Question: I'm having some issues with an assignment for my Java class. My calculation of numCredits * creditFee + addFee is not processing; it continues to return 0.0
The assignment:

(Note, I have not yet added the additional parts of the assignment, the adding and subtracting of 3 credit hours to RegistrationTester. I will add those once I figure out this problem.)
Here is a look at my code:
'''
public class Registration {
//attributes
private String firstName = "";
private String lastName = "";
private double numCredits = 0;
private double addFee = 0;
private double creditFee = 70;
public double balance = 0;
//constructor
public Registration(String firstName, String lastName, double numCredits, double addFee){
this.firstName = firstName;
this.lastName = lastName;
this.numCredits = numCredits;
this.addFee = addFee;
}
public Registration(){} //
public void balance(double balance){
System.out.println(numCredits * creditFee + addFee);
}
public void addCredit(double addCredit){
if (this.balance > 0) {
this.balance = balance + addCredit * creditFee;
}
}
public void subCredit(double subCredit){
if (this.balance > 0){
this.balance = balance - (subCredit * creditFee);
}
}
//setters
public void setFirstName(String fname){
this.firstName = fname;
}
public void setLastName(String lname){
this.lastName = lname;
}
public void setNumCredits(double credits){
this.numCredits = credits;
}
public void setAddFee(double fee){
this.addFee = fee;
}
public void setcreditFee(double creditFee){
this.creditFee = 70;
}
public void setBalance(double balance){
this.balance = balance;
}
//getters
public String getFirstName(){
return this.firstName;
}
public String getLastName(){
return this.lastName;
}
public double getNumCredits(){
return this.numCredits;
}
public double getAddFee(){
return this.addFee;
}
public double getCreditFee(){
return this.creditFee;
}
public double getBalance(){
return this.balance;
}
}
'''
and
'''
public class RegistrationTester {
public static void main(String[] args){
Registration student1 = new Registration ("m", "w", 15, 60);
Registration student2 = new Registration ("d", "y", 12, 45);
//display students and their current stats
System.out.printf("%s %s:%n Current Credit Hours: %f%n Additional Fees: $%.2f%n"
+ "Current balance due: $ %.2f%n",
student1.getFirstName(),student1.getLastName(), student1.getNumCredits(), student1.getAddFee(),
student1.getBalance());
System.out.printf("%s %s:%n Current Credit Hours: %f%n Additional Fees: $%.2f%n"
+ "Current balance due: $ %.2f%n",
student2.getFirstName(), student2.getLastName(), student2.getNumCredits(), student2.getAddFee(),
student2.getBalance());
}
}
'''
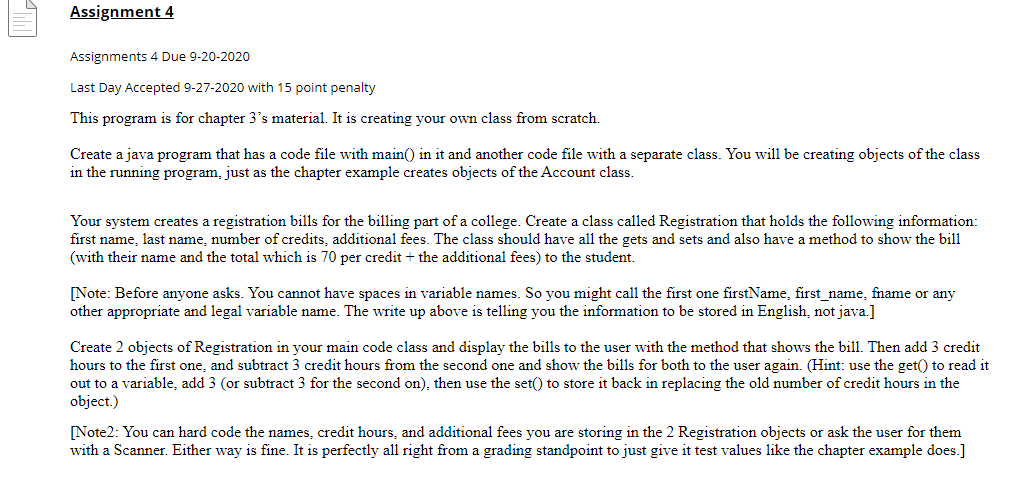
Answer: The balance always returns '0.0' because you never set the balance in your method.
I believe your balance method should be:
'''
public void balance(double balance){
this.balance=(numCredits * creditFee + addFee);
}
'''
You can replace 'student1.getBalance()' in RegistrationTest.java with 'student1.balance()' that returns a double.
RegistrationTest should be:
'''
System.out.printf("%s %s:%n Current Credit Hours: %f%n Additional Fees: $%.2f%n"
+ "Current balance due: $ %.2f%n",
student1.getFirstName(),student1.getLastName(), student1.getNumCredits(), student1.getAddFee(),
student1.balance());
'''
And the method should be:
'''
public double balance(){
return (numCredits * creditFee + addFee);
}
'''
With these changes it outputs:
'''
Mihail Dichev:
Current Credit Hours: 15.000000
Additional Fees: $60.00
Current balance due: $ 1110.00
Dene Logan:
Current Credit Hours: 12.000000
Additional Fees: $45.00
Current balance due: $ 885.00
'''